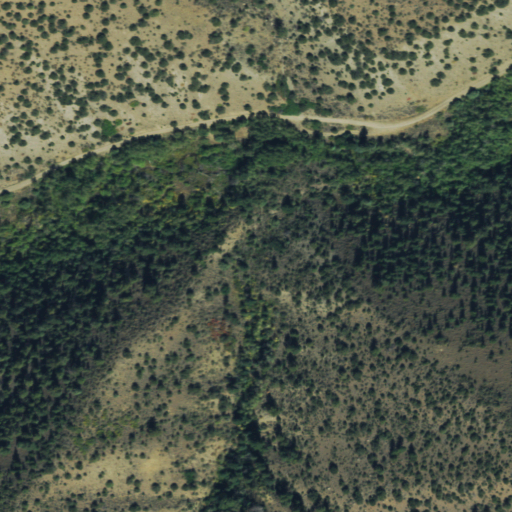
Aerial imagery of valley in Colorado named Hunter Gulch containing evergreen forest, shrub, deciduous forest, and woody wetlands